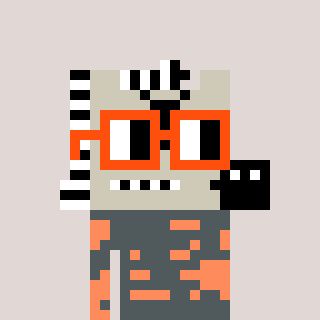
a pixel art character with square orange glasses, a zebra-shaped head and a peachy-colored body on a warm background